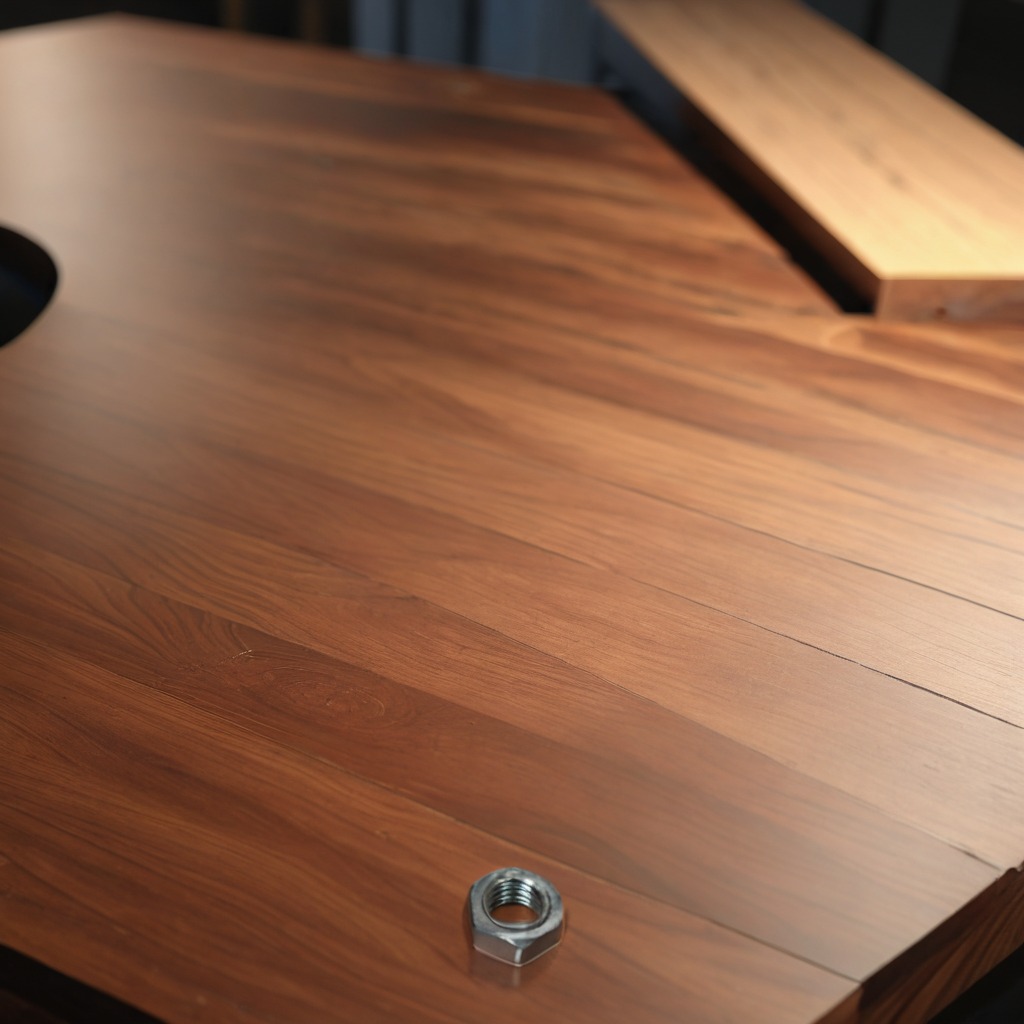
A metal nut is lying on a wooden table in a carpentry studio.